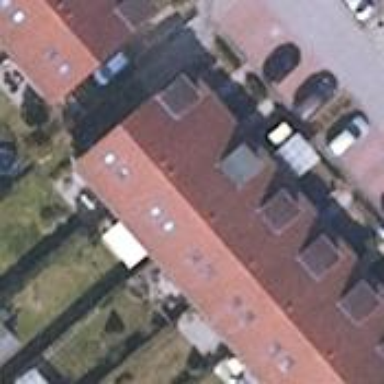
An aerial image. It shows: Terrace building.